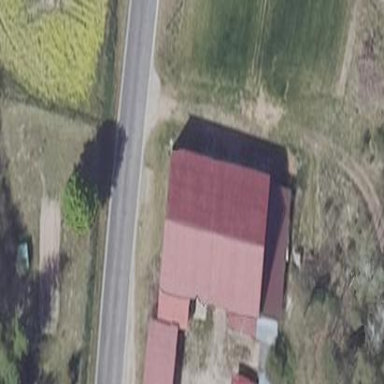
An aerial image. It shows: Farm auxiliary building with flat red roof.